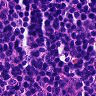
Metastatic tissue present: no